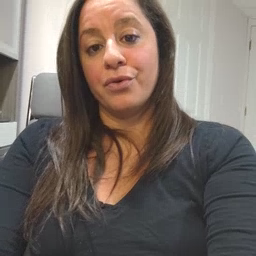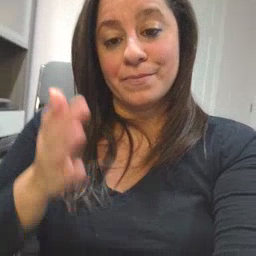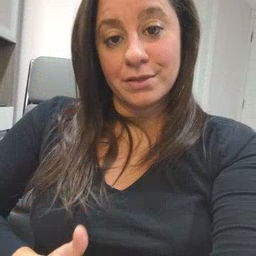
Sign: beside